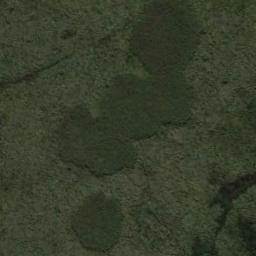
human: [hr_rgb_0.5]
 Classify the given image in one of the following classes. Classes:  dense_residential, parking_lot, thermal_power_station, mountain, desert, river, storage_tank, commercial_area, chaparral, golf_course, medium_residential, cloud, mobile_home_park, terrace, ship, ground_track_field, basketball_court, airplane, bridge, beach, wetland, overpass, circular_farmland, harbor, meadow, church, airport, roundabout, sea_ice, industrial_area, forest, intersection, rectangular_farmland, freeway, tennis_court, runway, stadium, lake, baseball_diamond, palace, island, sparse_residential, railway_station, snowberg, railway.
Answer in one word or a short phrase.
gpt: wetland